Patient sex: F
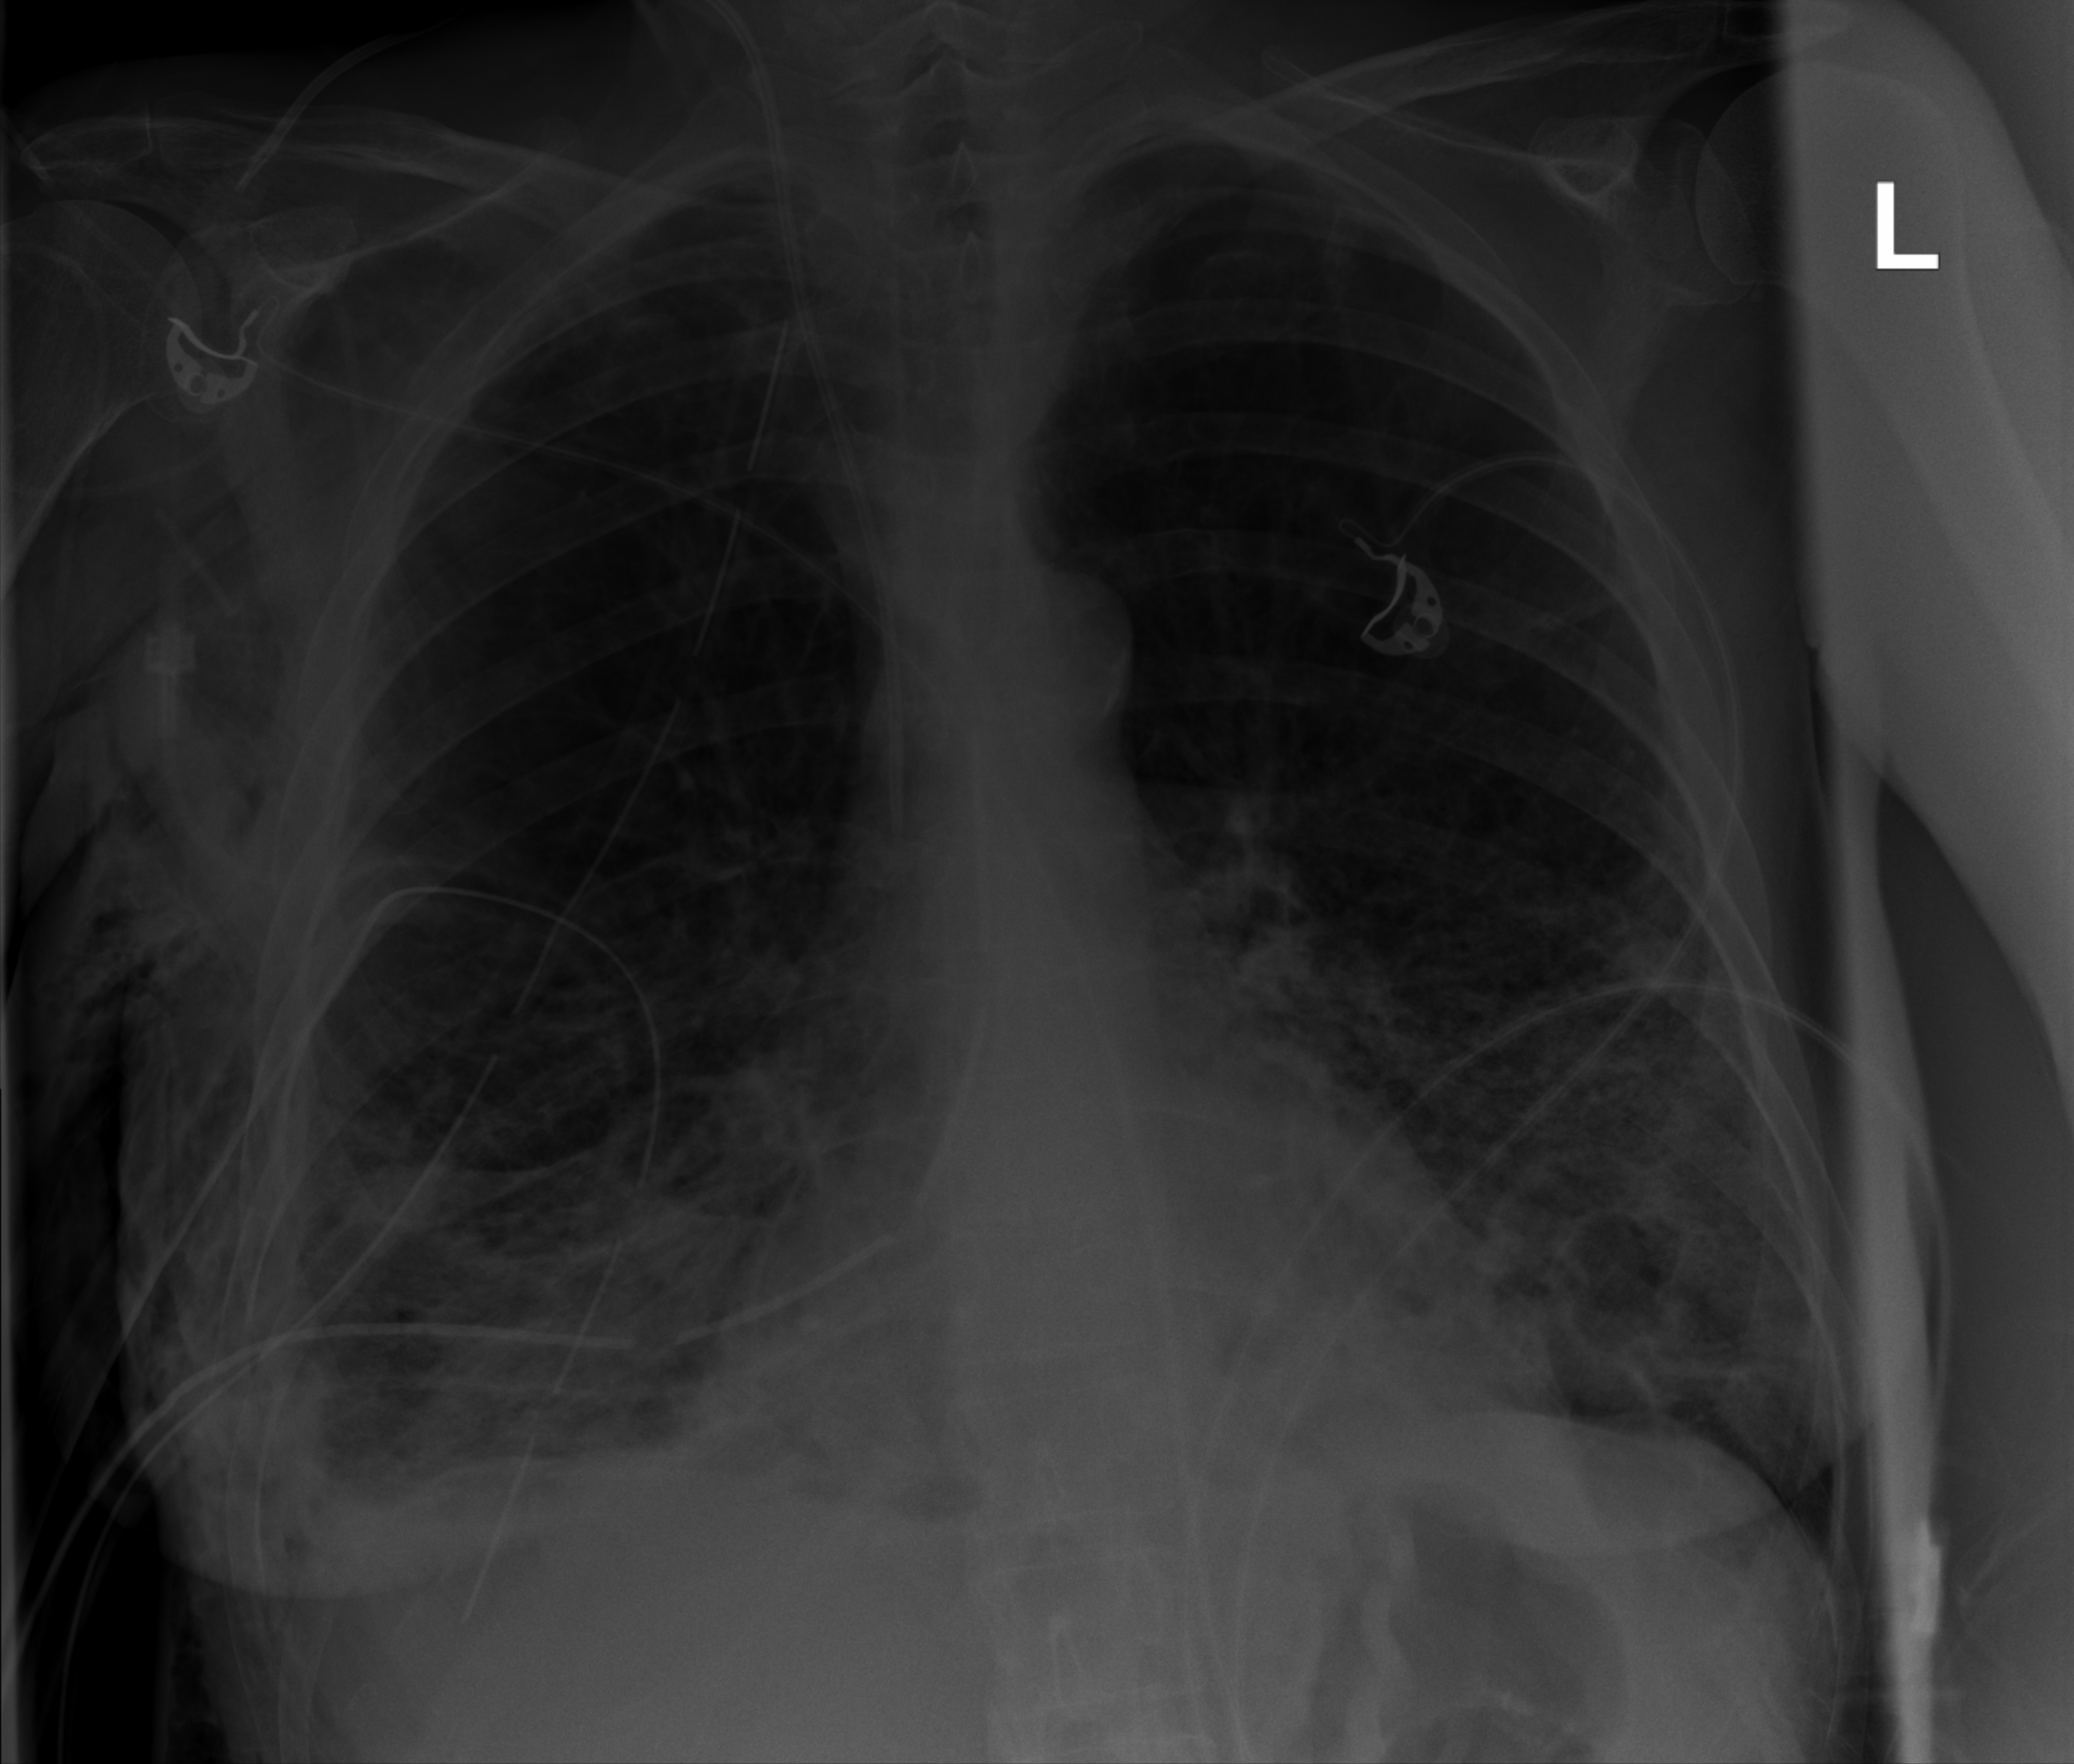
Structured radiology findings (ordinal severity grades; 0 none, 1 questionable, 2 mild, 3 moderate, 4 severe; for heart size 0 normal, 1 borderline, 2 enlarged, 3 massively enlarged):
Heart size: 0
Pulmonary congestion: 0
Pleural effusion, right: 2
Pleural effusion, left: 0
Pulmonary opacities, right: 2
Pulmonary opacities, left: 2
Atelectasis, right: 3
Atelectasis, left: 2